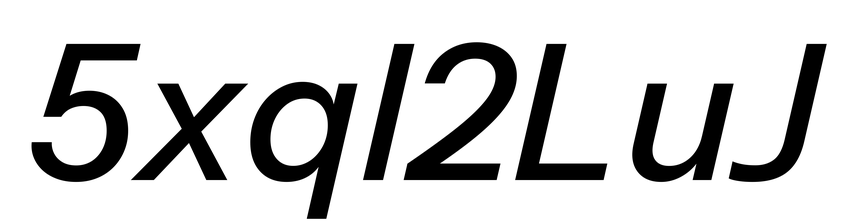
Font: InstrumentSans-Italic_Medium_Italic